Question: I am returning special characters (specifically 'deg') in JavaScript/jQuery, but it is not converting the entity to the desired character in the display. How can I display the degree sign correctly?
It must be simple; what am I missing? I have checked 'decodeURL', but it does nothing.
<URL>
The HTML:
'''
<p>Try to give answer is: </p>
<div id="target"></div>
<p>But should look like:</p>
<div> 5 &deg;C</div>
'''
And the Javascript with jQuery:
'''
$('#target').text('5 &deg;C');
'''
Output:
>
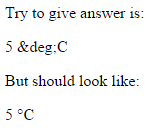
Answer: To see the interpreted character entity you need to use 'html()':
'''
$('#target').html('5 degC');
'''
<URL>